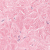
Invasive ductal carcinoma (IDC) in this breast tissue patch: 0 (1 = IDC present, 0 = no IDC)